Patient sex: M
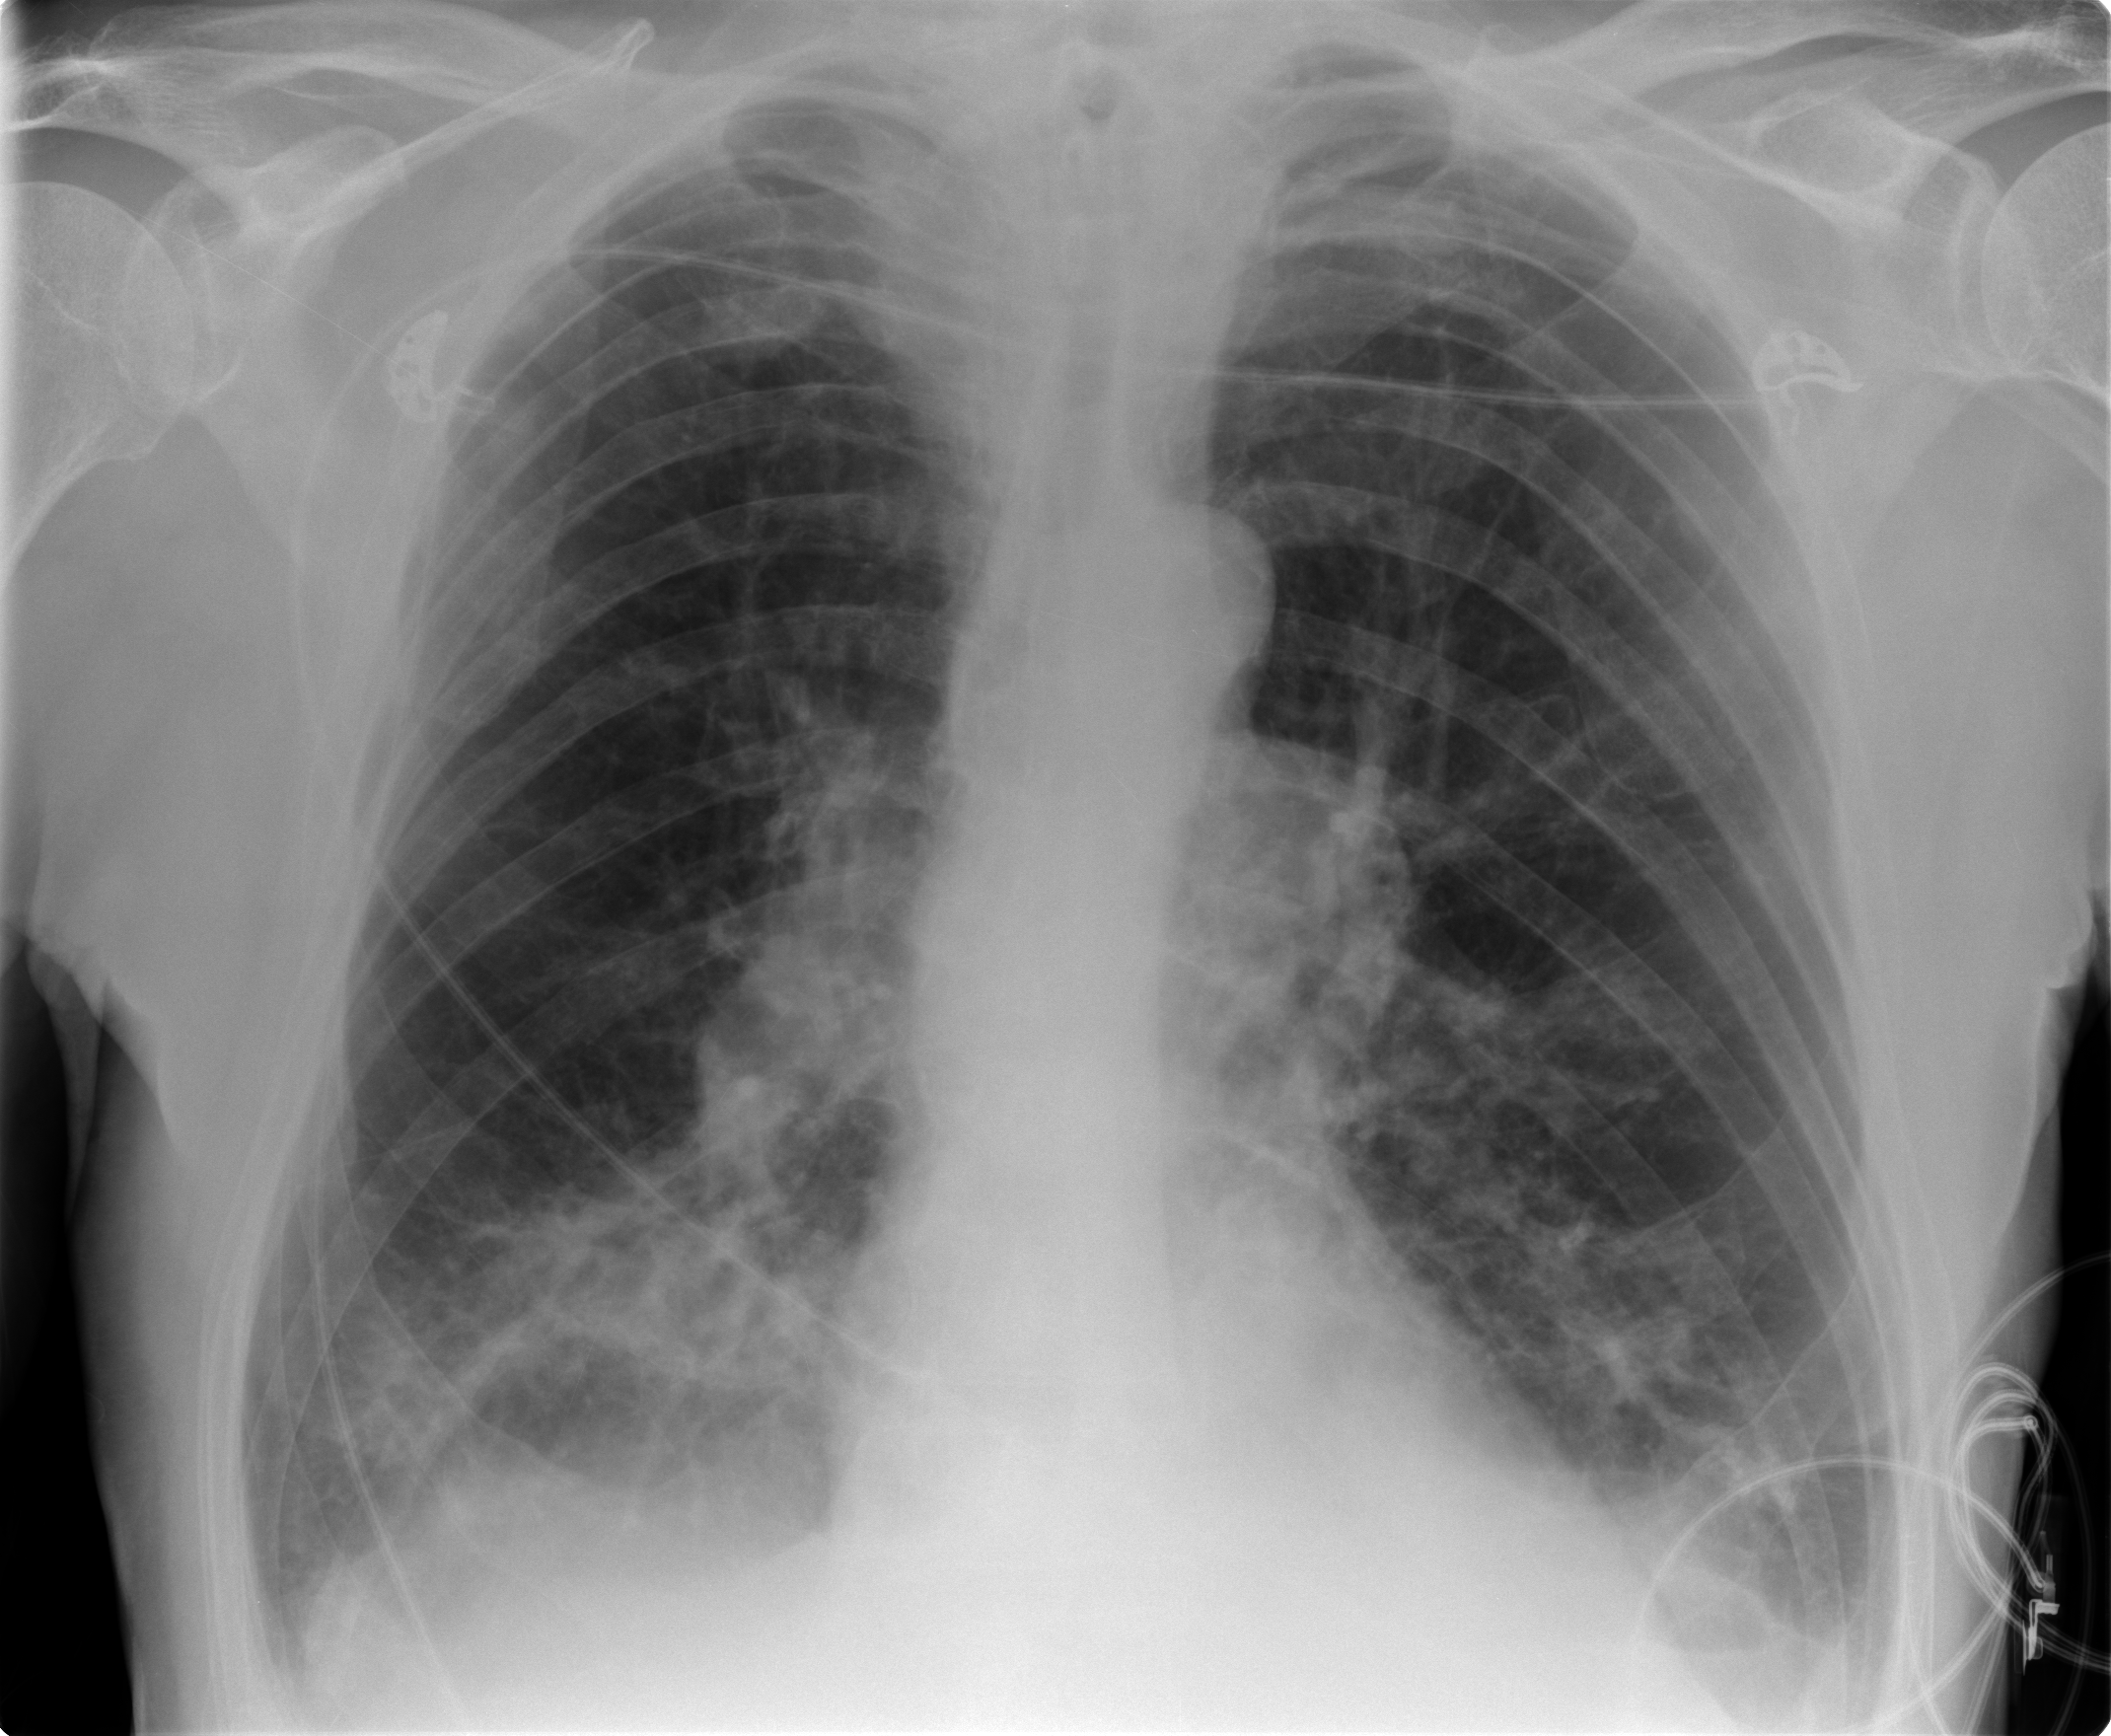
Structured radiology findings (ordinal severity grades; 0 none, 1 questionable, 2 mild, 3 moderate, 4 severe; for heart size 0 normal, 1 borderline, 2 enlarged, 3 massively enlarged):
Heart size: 0
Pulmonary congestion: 1
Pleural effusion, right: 1
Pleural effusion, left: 1
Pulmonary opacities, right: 1
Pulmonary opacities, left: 0
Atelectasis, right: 2
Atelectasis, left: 2